You are looking at the unprocessed time series of a bearing vibration snapshot. Classify the bearing condition as one of: normal, inner_race, outer_race, ball.
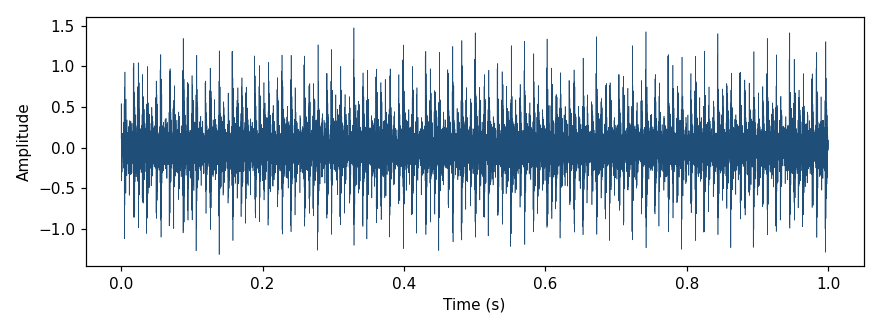
Answer: inner_race